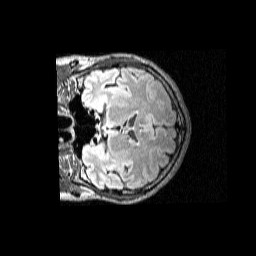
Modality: FLAIR
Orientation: coronal
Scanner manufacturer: siemens
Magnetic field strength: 1.5 T
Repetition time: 6 s
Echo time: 0.355 s